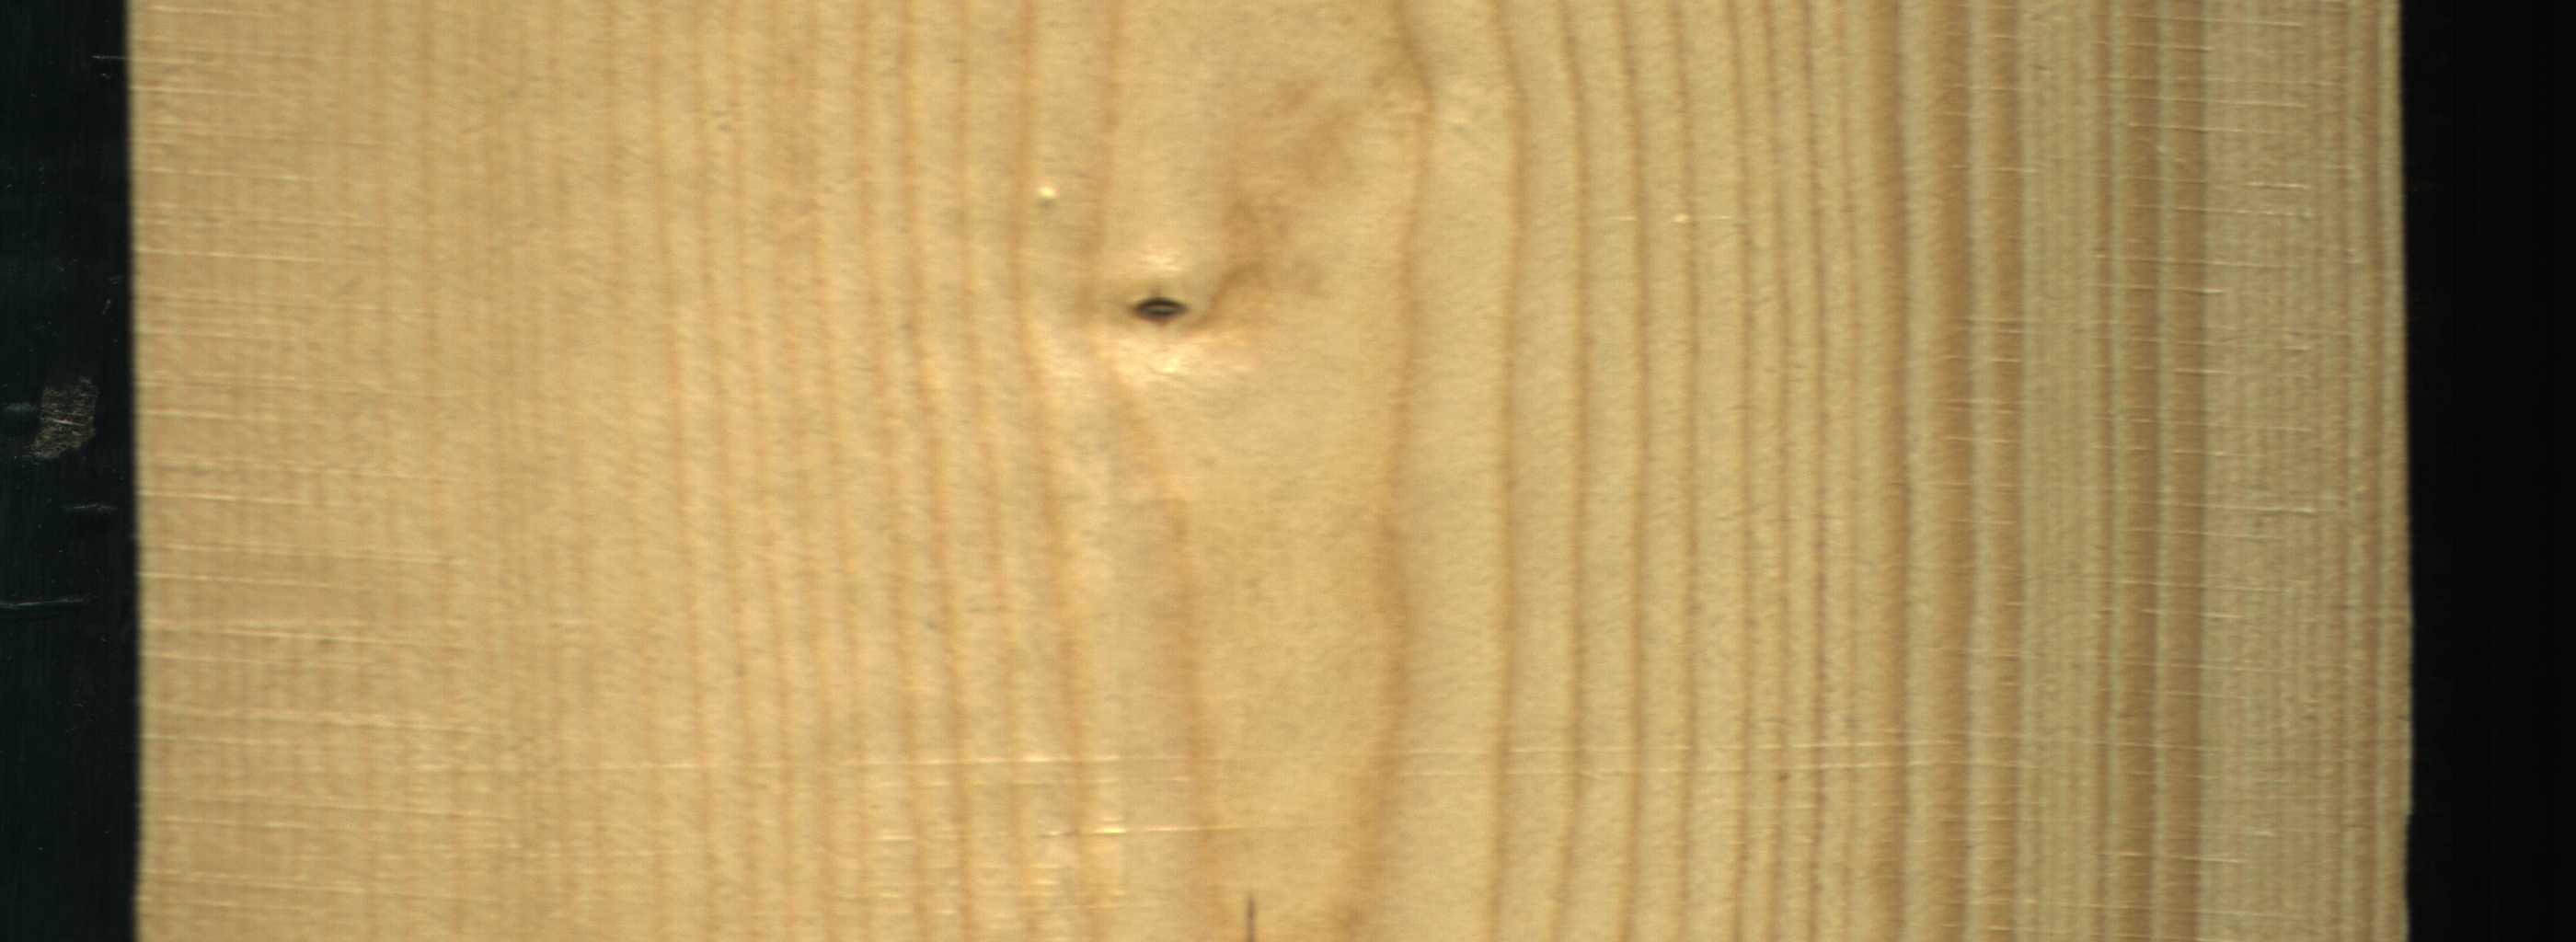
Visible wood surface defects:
Dead_Knot